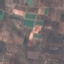
Land use / land cover: PermanentCrop